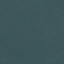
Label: SeaLake